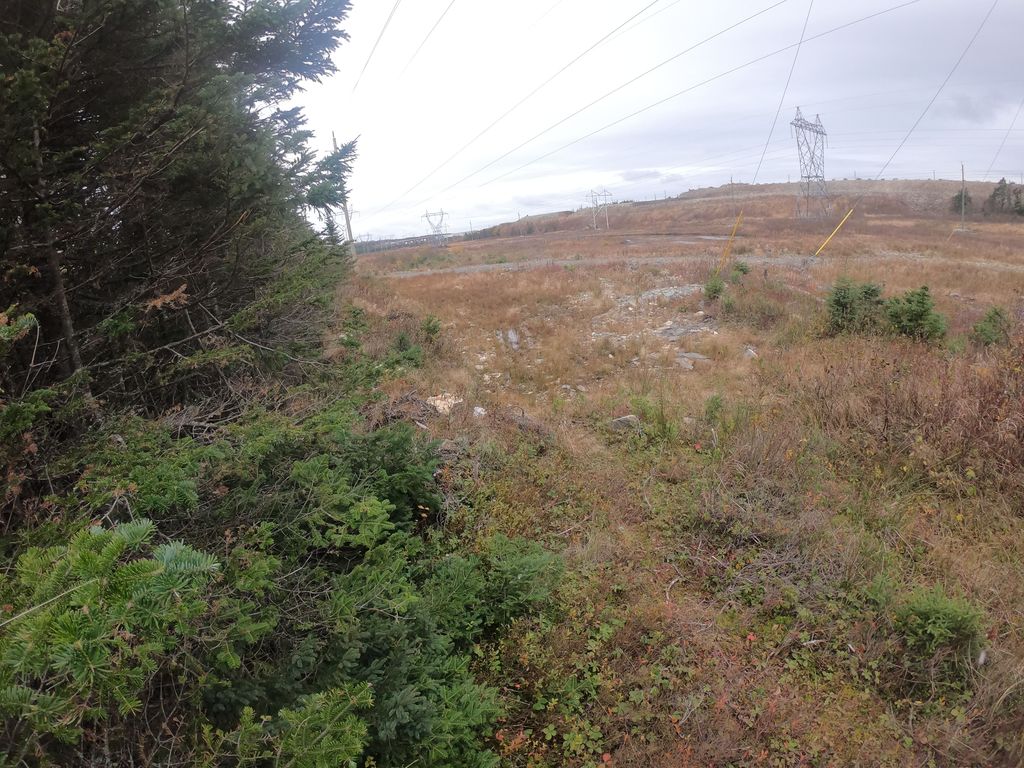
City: st_johns